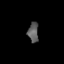
Tissue: lung
Cell type: Epithelial cells
Senescence score: 0.1807
Nuclear area (px): 208
Mean DAPI intensity: 90.159